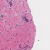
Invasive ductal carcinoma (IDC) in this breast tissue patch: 0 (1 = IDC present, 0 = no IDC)